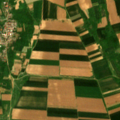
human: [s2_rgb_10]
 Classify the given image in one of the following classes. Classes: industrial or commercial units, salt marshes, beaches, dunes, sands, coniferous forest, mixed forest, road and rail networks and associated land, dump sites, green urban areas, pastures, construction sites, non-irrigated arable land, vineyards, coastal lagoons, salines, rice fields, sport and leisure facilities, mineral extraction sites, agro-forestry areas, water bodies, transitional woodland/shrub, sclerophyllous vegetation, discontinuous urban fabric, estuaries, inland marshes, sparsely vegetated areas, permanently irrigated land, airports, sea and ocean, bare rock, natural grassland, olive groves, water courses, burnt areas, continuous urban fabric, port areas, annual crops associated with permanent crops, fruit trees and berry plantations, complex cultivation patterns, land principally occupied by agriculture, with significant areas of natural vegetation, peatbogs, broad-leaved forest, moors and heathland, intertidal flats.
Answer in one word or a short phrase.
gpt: discontinuous urban fabric, non-irrigated arable land, land principally occupied by agriculture, with significant areas of natural vegetation